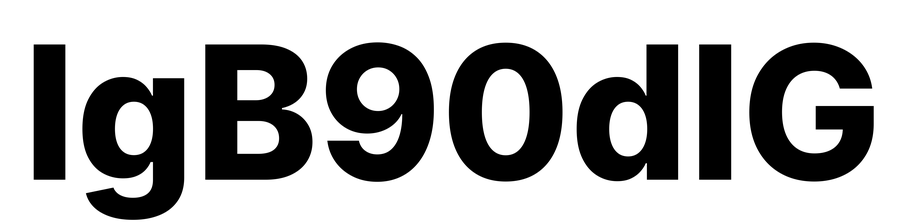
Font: Inter_ExtraBold